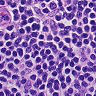
Metastatic tissue present: no